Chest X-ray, PA view. Patient: 45 years old, sex F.
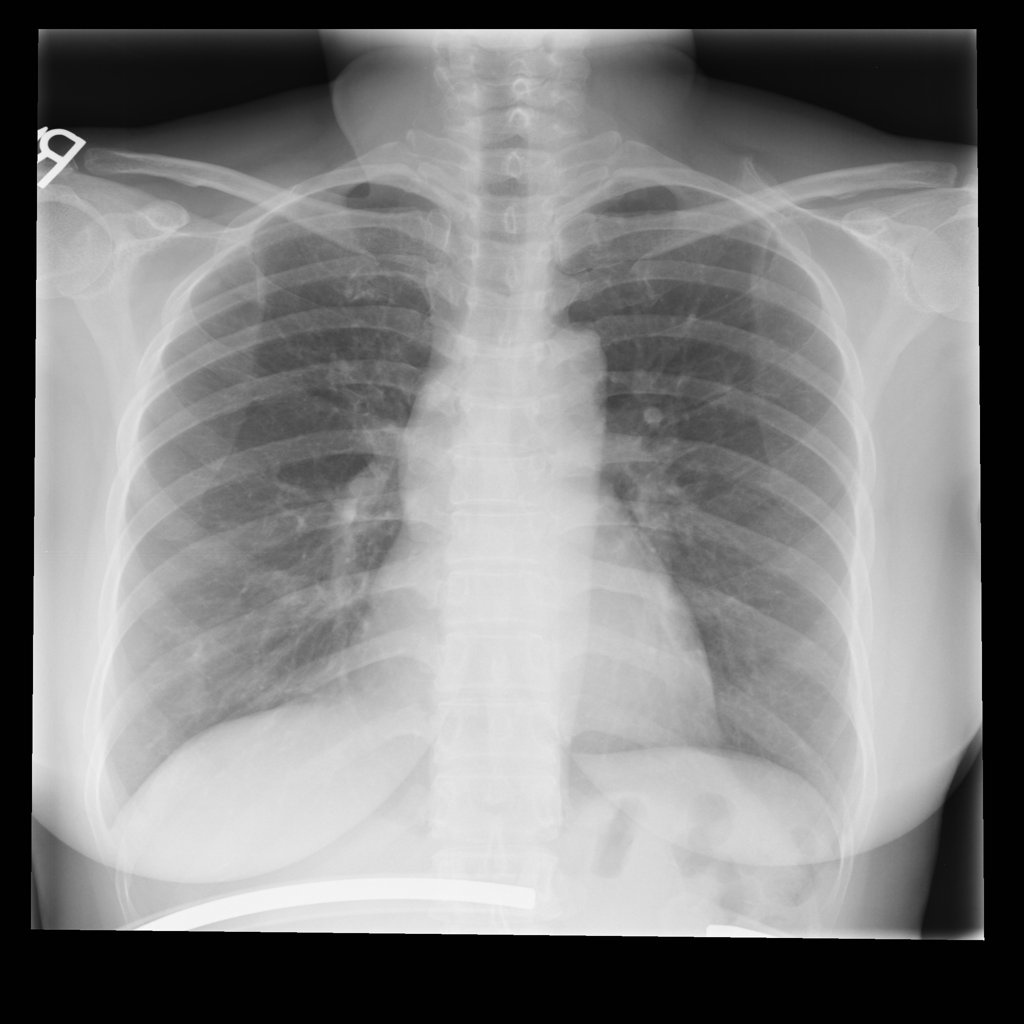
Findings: No Finding